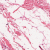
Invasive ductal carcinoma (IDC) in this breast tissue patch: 0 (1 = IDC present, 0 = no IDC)